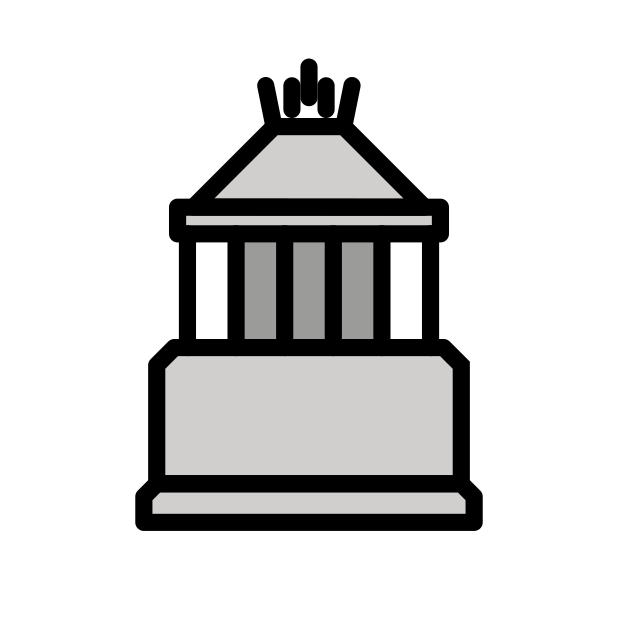
mausoleum at halicarnassus